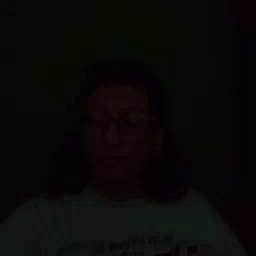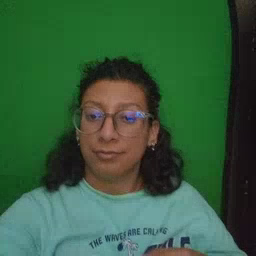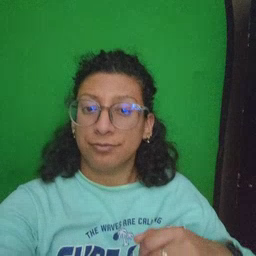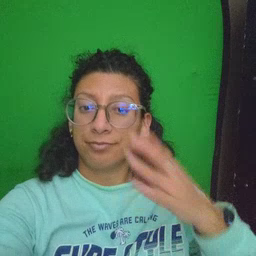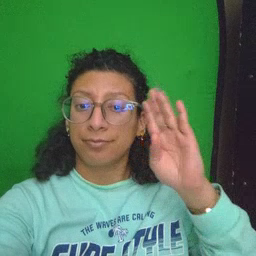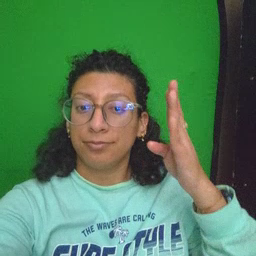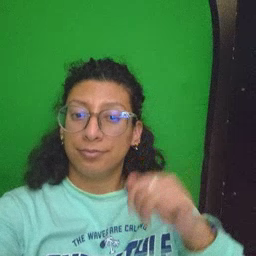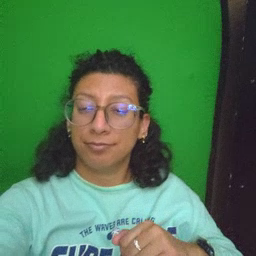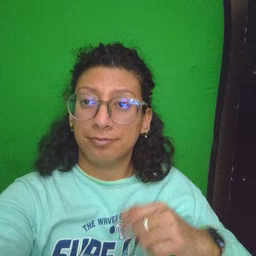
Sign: blue